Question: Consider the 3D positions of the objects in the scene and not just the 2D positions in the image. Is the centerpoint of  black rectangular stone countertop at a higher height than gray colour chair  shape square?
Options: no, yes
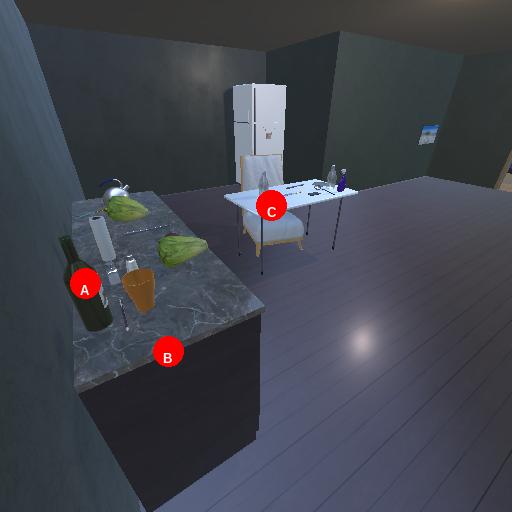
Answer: no